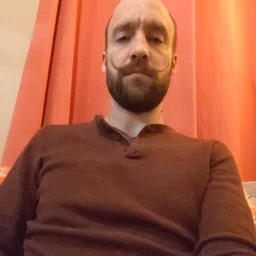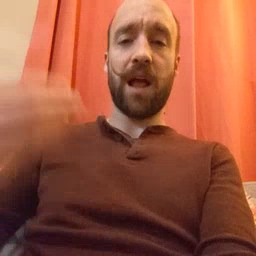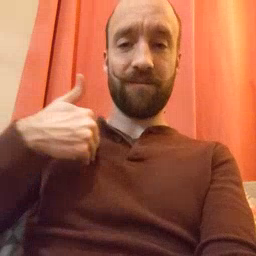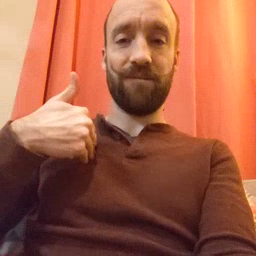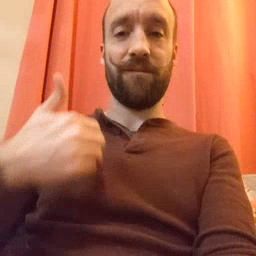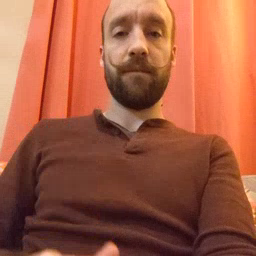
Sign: have